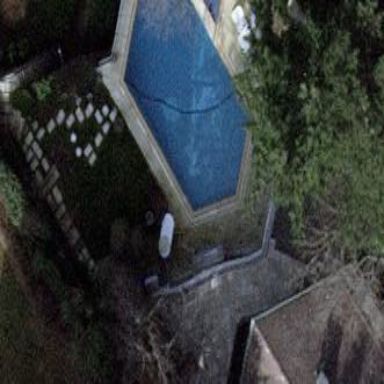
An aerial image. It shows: Swimming pool located in leisure land.